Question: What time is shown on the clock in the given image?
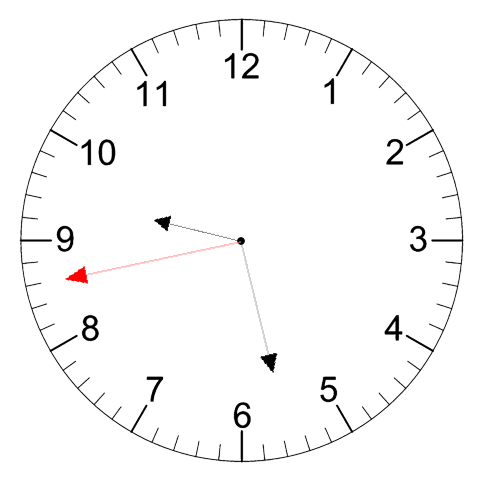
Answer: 09:27:43